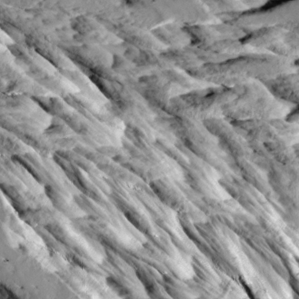
Label: non_frost